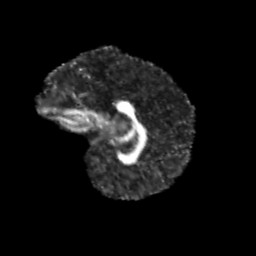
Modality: FA
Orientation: sagittal
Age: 11
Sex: female
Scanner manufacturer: siemens
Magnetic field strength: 3 T
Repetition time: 3.8 s
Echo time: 0.07 s